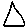
Label: triangle